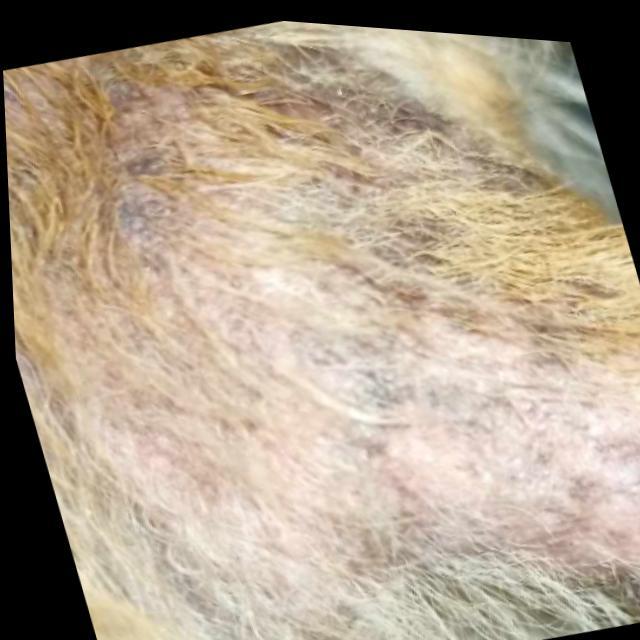
Canine demodicosis (Demodex mange) — caused by Demodex canis mites. Presents with alopecia, follicular papules, pustules, and comedones. Often localized on face and forelimbs.